Question: I have a simple (yet very large) data set of counts made at different sites from Apr to Aug.
Between mid Apr and July there are no zero counts - yet a line at zero extends from the earliest to latest date.

Here is the part of the data used to make the above chart (columns are- Site.ID, DATE, Visible Number):
> data=structure(list(Site.ID = c(302L, 302L, 302L, 302L, 302L, 302L,
302L, 302L, 302L, 302L, 302L, 302L, 304L, 304L, 304L, 304L, 304L,
304L, 304L, 304L, 304L, 304L, 304L, 304L), DATE = structure(c(1L,
2L, 5L, 3L, 4L, 6L, 8L, 7L, 9L, 10L, 11L, 12L, 1L, 2L, 5L, 3L,
4L, 6L, 8L, 7L, 9L, 10L, 11L, 12L), .Label = c("3/21/2014", "3/27/2014",
"4/17/2014", "4/28/2014", "4/8/2014", "5/13/2014", "6/17/2014",
"6/6/2014", "7/10/2014", "7/22/2014", "7/29/2014", "8/5/2014"
), class = "factor"), Visible.Number = c(0L, 0L, 5L, 14L, 20L,
21L, 6L, 8L, 0L, 0L, 0L, 0L, 0L, 0L, 2L, 7L, 7L, 7L, 7L, 5L,
0L, 0L, 0L, 0L)), .Names = c("Site.ID", "DATE", "Visible.Number"
), class = "data.frame", row.names = c(NA, -24L))
'''
attach(data)
DATE<-as.Date(DATE,"%m/%d/%Y")
plot(data$Visible.Number~DATE, type="l", ylab="Visible Number")
'''
I have two sites but there are three lines. How to make R not plot a line along zero?
Thank you for your help!
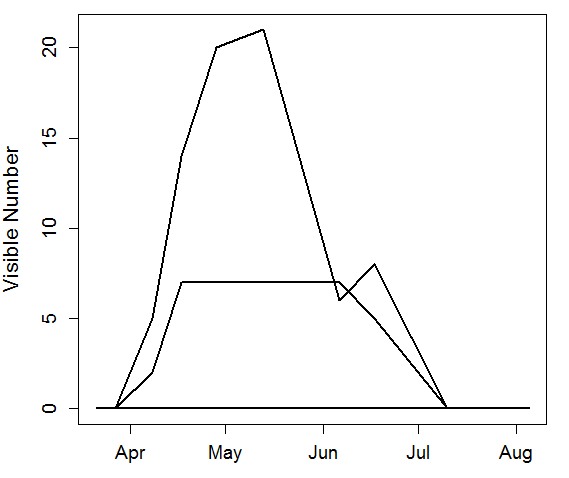
Answer: Your problem is with the multiple site ID's. It plots the first one, then goes back (drawing a line) to draw the second one. Essentially, base plots tries to draw all the lines without "lifting the pen". With base plotting, your option is to plot them separately with 'lines', perhaps in a 'for' loop. I think stuff like this is easier with 'ggplot2'
'''
library(ggplot2)
ggplot(data, aes(x = DATE, y = Visible.Number, group = Site.ID)) + geom_line()
# if you prefer more base-like styling
ggplot(data, aes(x = DATE, y = Visible.Number, group = Site.ID)) +
geom_line() +
theme_bw()
'''
In base:
'''
plot(data$DATE, data$Visible.Number, type = "n",
ylab = "Visible Number", xlab = "Date")
for(site in unique(data$Site.ID)) {
with(subset(data, Site.ID == site),
lines(Visible.Number ~ DATE)
)
}
'''
I did 'attach' my data as you did, so I don't know if the subsetting in the base solution will work properly for you if you do 'attach'. In general, avoid 'attach'; 'with' is a nice way to save typing without attaching, and is much less "risky" in that it doesn't copy your data columns into isolated vectors, thus making them more difficult to keep track of as you subset or otherwise work with your data.